Chest X-ray:
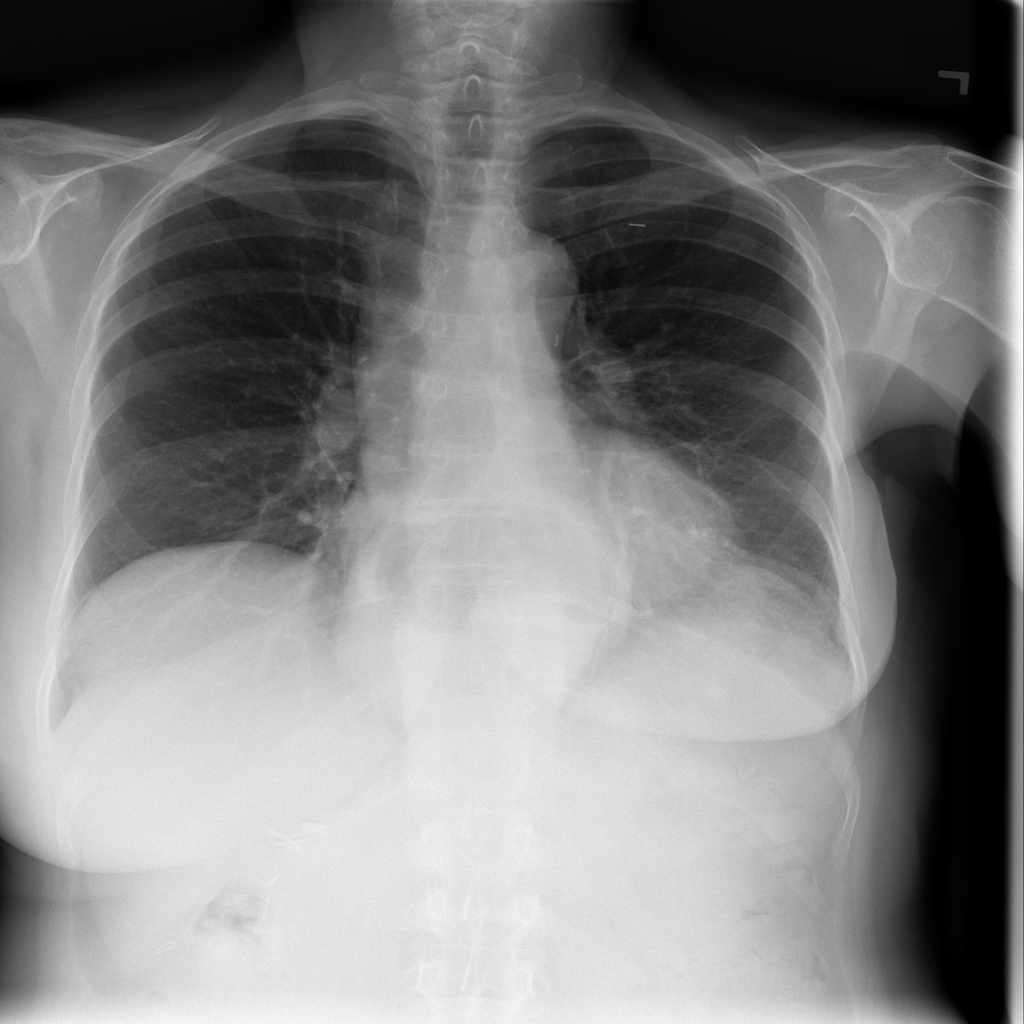
No abnormal finding: yes